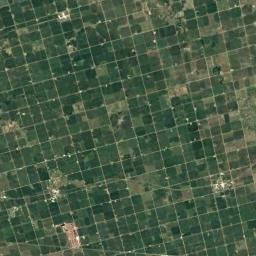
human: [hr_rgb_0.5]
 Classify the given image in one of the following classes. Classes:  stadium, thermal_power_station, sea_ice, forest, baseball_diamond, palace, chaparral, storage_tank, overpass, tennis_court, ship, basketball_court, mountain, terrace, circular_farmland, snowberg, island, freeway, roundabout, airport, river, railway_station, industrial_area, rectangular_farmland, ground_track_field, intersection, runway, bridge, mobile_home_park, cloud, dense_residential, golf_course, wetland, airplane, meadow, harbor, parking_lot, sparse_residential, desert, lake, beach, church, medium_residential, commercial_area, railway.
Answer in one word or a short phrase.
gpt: circular_farmland